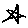
Label: star